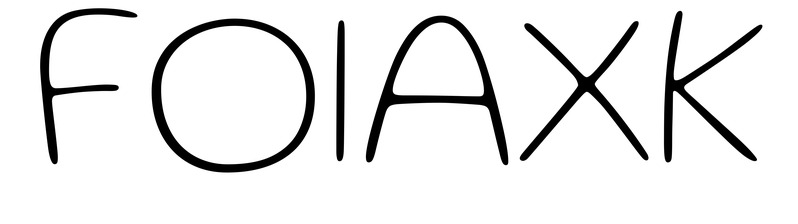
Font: Gluten_Thin